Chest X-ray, PA view. Patient: 52 years old, sex M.
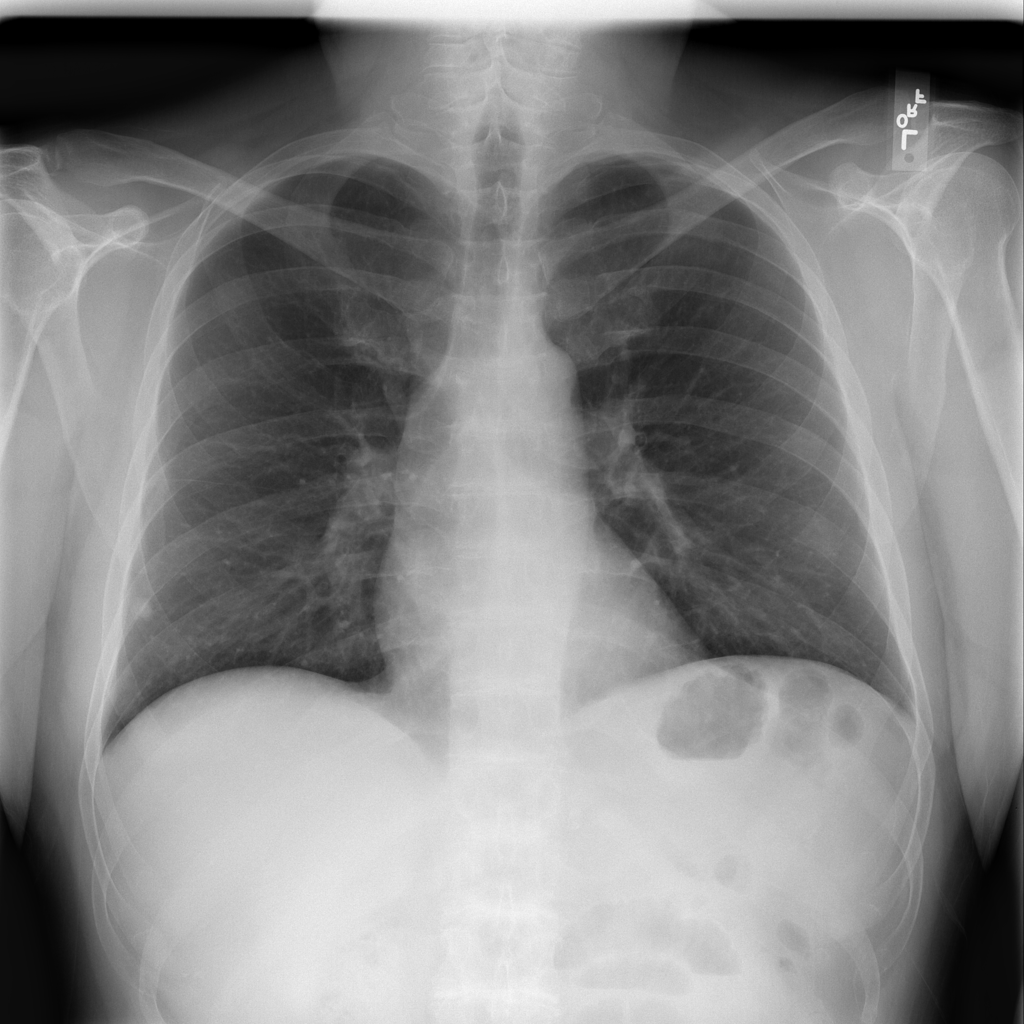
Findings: Infiltration